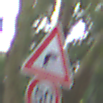
Verkehrszeichen: KurveRechts
Zusatzzeichen unten: Geschwindigkeit50
Umgebung: Outdoor, Urban
Tageszeit: MorningAfternoon
Wetter: Overcast
Licht: Natural
Jahreszeit: NotSpecified
Kontrast: LowContrast